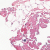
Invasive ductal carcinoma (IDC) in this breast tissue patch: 0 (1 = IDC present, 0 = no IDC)